This is a demodulated (Hilbert-envelope) spectrum computed from a bearing vibration snapshot; the dashed markers indicate where each bearing fault type would appear (BPFO, BPFI, BSF, FTF). What is the most likely bearing condition (normal, inner_race, outer_race, ball)?
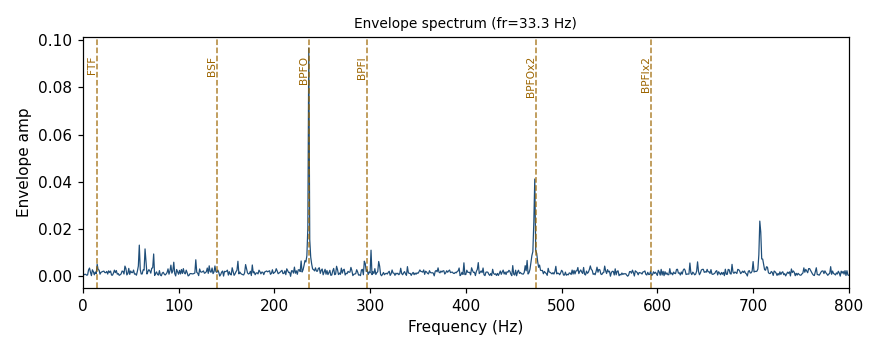
Answer: outer_race